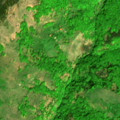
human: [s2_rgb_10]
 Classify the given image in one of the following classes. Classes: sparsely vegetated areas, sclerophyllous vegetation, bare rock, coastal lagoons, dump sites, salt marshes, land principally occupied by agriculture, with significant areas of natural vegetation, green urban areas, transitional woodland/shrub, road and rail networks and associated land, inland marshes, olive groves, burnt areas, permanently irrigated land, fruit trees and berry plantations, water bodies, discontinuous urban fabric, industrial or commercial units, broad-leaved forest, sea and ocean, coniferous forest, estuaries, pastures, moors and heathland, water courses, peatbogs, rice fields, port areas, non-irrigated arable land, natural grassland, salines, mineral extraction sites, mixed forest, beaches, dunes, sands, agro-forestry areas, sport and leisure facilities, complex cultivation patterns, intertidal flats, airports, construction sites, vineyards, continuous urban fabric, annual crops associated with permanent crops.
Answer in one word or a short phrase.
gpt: broad-leaved forest, mixed forest, natural grassland, transitional woodland/shrub